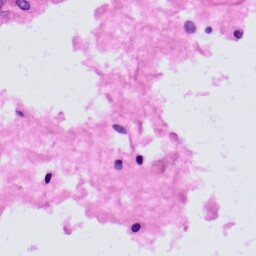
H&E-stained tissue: Prostate